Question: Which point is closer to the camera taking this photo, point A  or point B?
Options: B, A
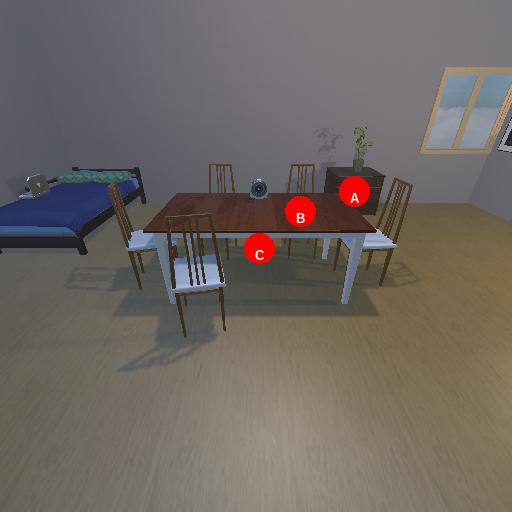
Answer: B